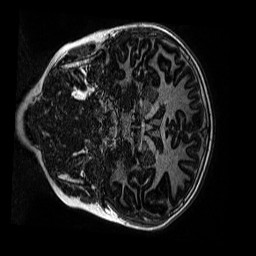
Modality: MP2RAGE
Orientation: coronal
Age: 10
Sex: female
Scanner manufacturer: siemens
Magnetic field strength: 3 T
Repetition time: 4 s
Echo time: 0.00299 s